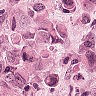
Metastatic tissue present: yes